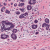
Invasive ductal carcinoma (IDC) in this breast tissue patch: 0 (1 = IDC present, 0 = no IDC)